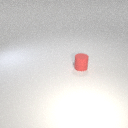
small red rubber cylinder